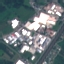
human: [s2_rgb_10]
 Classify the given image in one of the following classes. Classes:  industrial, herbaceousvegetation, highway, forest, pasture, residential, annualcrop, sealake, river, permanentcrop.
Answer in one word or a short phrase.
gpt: Industrial